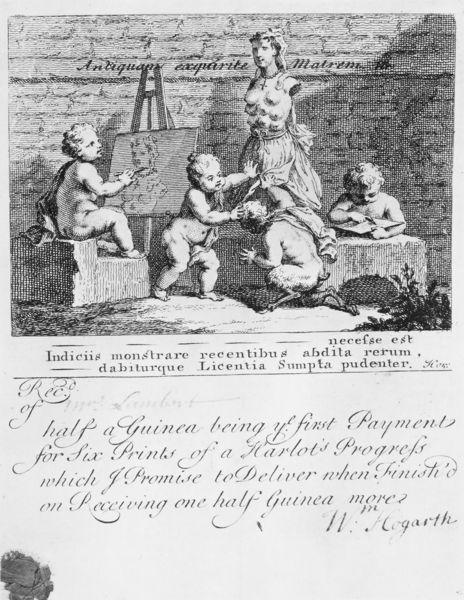
Titel: Boys peeping at Nature
Künstler: William Hogarth
Schlagwörter: gemälde, schatten, weiß, frau, grau, licht, schwarz, zeichnung, malerei, wand, bild, porträt, kind, kinder, engel, putto, statue, brüste, italien, studie, jungen, mauer, grafik, graphik, inschrift, bildhauerei, vier, antike, kreuz, druck, druckgraphik, druckgrafik, schraffur, radierung, illustration, text, kunst, künste, personifikation, darstellung, rom, fleck, frauenfigur, siegel, neugier, putten, pute, englisch, grotesk, latein, versuch, gravüre, hogarth, porträtieren, briten, ars, frauenstatue